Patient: sex M, age 57
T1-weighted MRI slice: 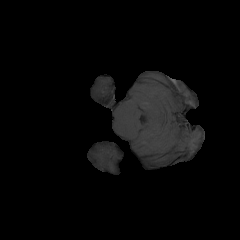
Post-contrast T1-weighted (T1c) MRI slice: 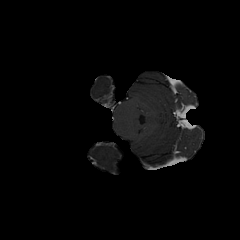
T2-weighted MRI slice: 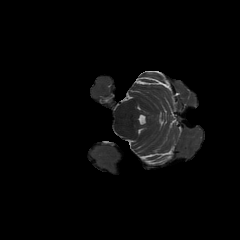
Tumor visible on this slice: no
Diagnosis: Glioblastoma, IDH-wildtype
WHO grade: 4